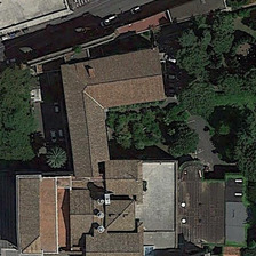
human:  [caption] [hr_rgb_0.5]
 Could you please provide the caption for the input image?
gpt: The church is surrounded by trees.

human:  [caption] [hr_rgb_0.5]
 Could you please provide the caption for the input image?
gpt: The church was surrounded by trees.

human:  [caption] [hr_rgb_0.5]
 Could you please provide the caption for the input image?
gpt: The church is very grand.

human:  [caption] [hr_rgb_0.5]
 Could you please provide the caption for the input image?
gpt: The church is very wonderful.

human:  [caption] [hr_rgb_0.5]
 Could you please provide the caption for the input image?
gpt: The trees around the church